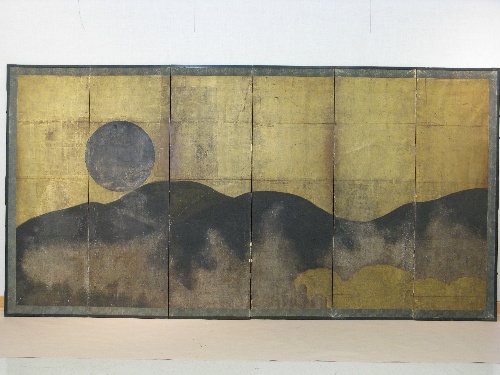
Title: Musashino|Mount Yoshino
Artist: Unidentified artist
Date: 17th century
Object type: Screen
Classification: Paintings
Medium: Six-panel folding screen; ink, color, and gold on paper
Culture: Japan
Period: Edo period (1615–1868)
Dimensions: 59 7/16 in. × 9 ft. 11 13/16 in. (150.9 × 304.4 cm)
Department: Asian Art
Credit line: Gift of the Estate of Mrs. Edward Robinson, 1952
Accession year: 1952
Repository: Metropolitan Museum of Art, New York, NY
Tags: Moon|Mountains